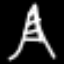
Label: The Eiffel Tower